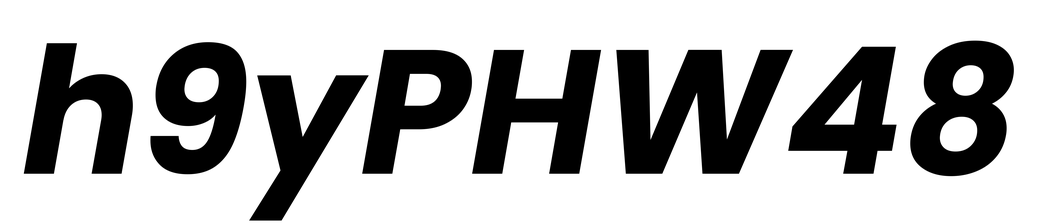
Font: Poppins-BoldItalic